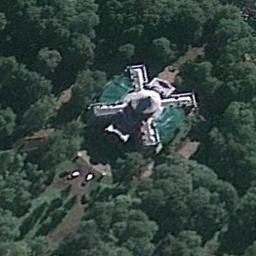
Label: church